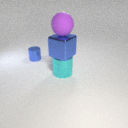
large blue metal cube below large purple rubber sphere